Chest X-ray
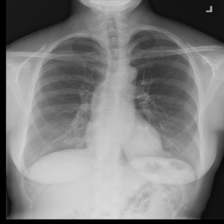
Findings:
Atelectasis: negative
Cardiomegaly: negative
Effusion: negative
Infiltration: negative
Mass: negative
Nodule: negative
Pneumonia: negative
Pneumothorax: negative
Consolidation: negative
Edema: negative
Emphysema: negative
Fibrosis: negative
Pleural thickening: negative
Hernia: negative